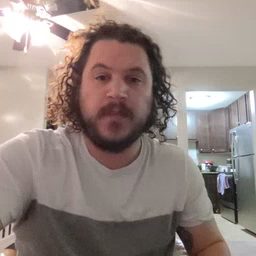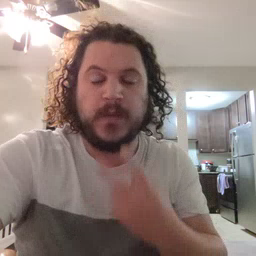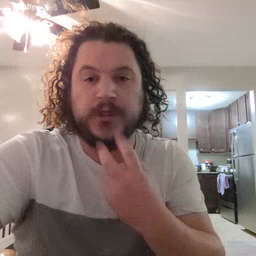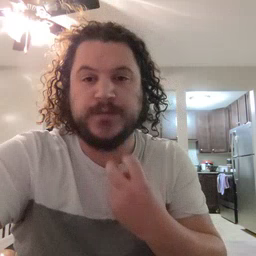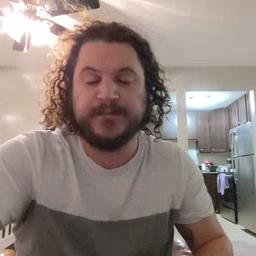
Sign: underwear